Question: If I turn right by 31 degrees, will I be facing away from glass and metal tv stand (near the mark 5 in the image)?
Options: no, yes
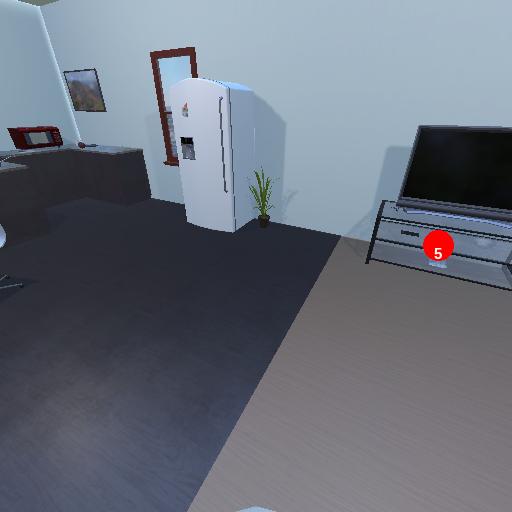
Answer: no